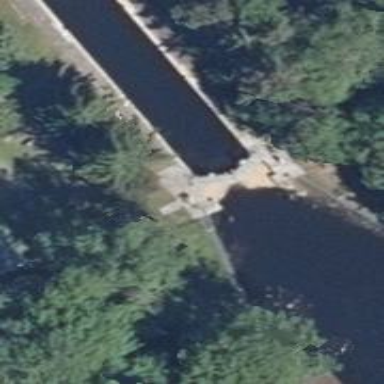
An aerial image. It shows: Lock gate along waterway.